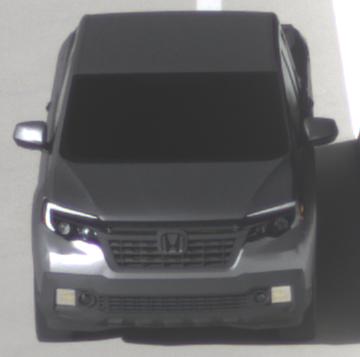
Make: Honda
Model: Ridgeline
Detailed model: Gen. 2
Model produced from: 2016
Model produced until: 2020
Doors: 4
Color: gray
Road condition: dry road
Daytime: sunrise or sunset
Contrast: high contrast